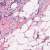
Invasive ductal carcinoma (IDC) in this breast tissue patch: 1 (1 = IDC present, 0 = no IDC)